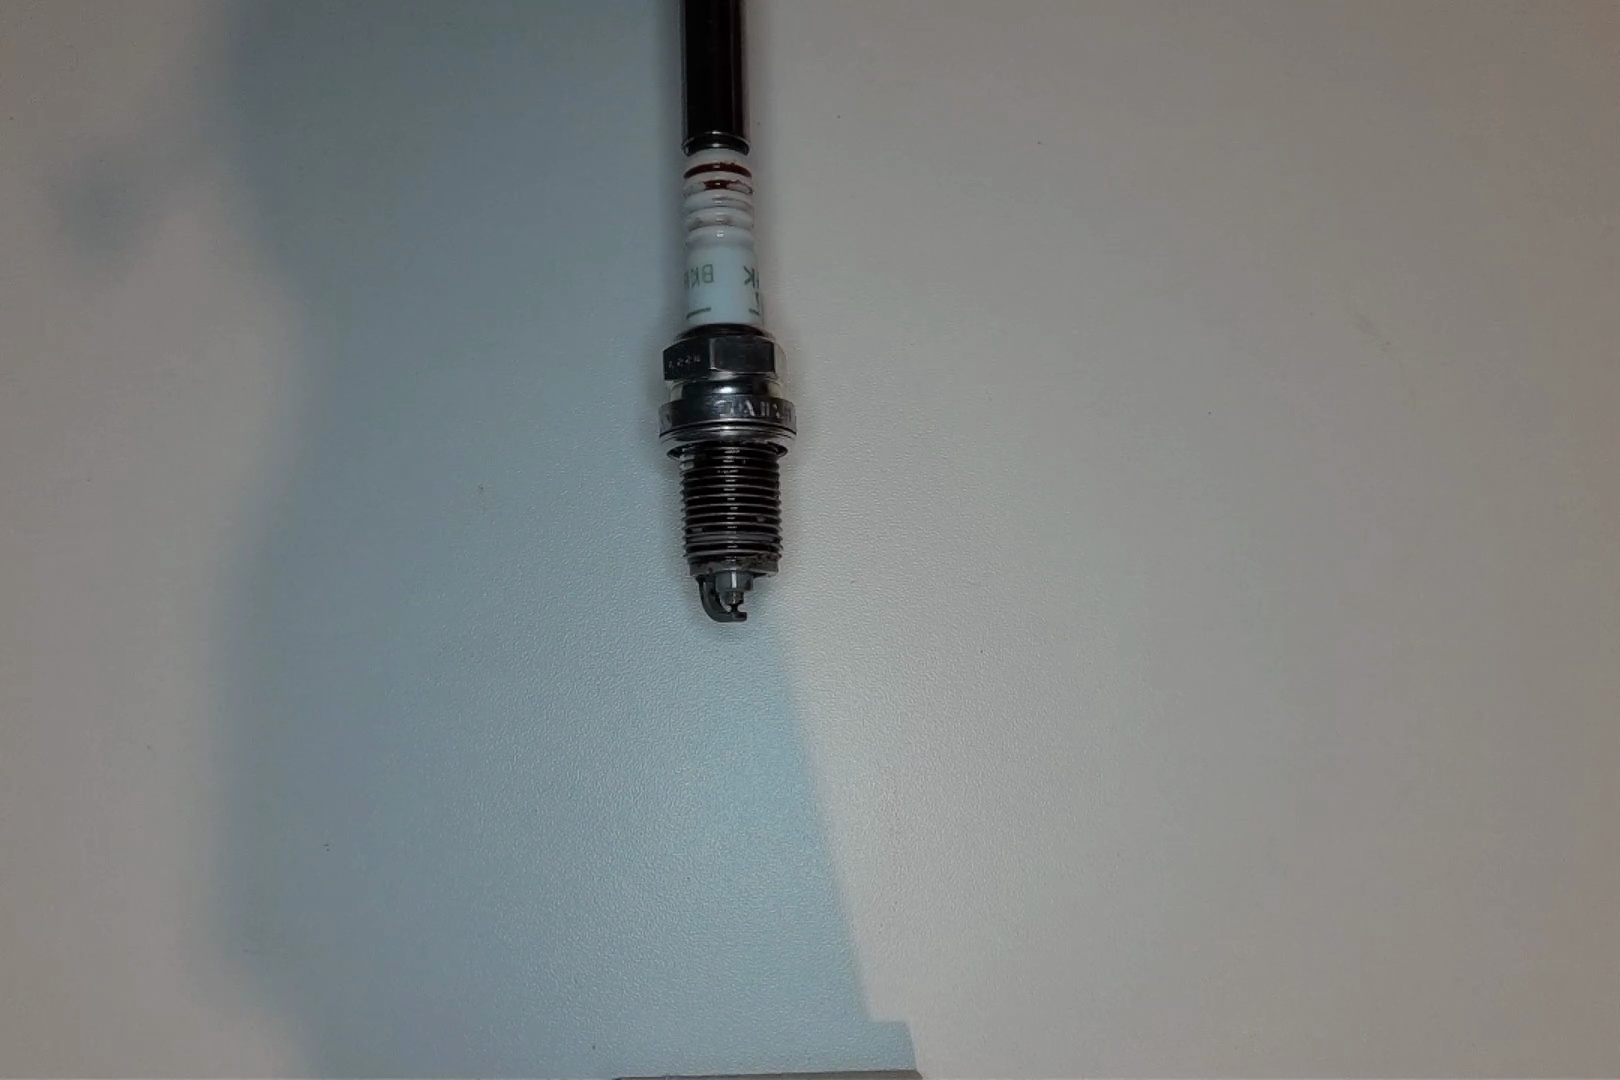
Label: anomaly